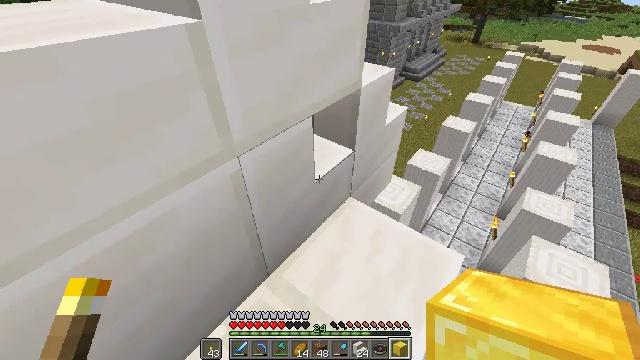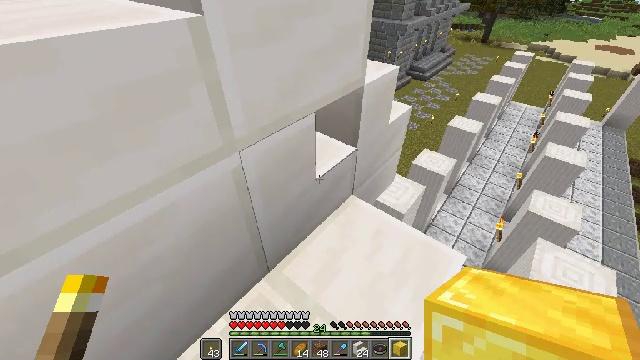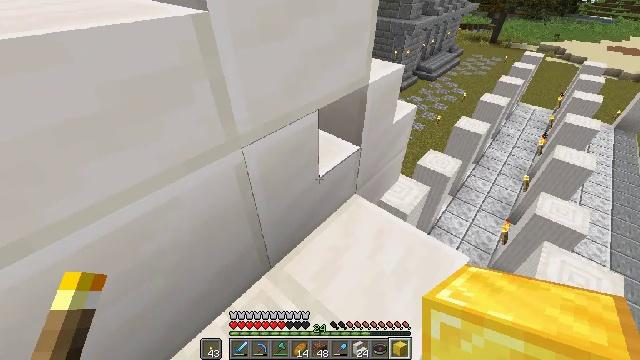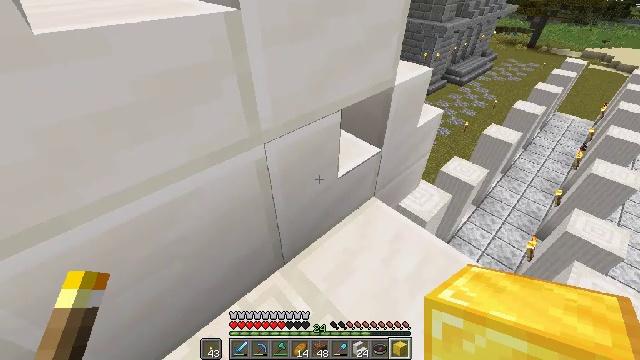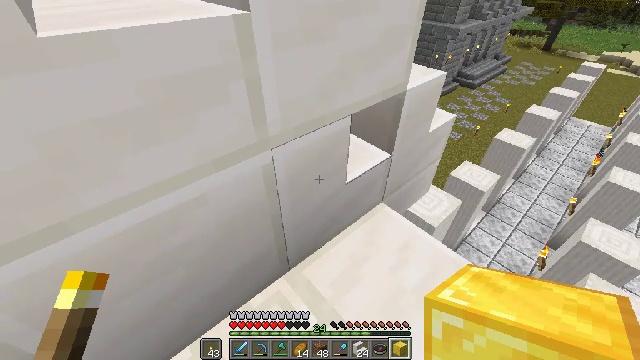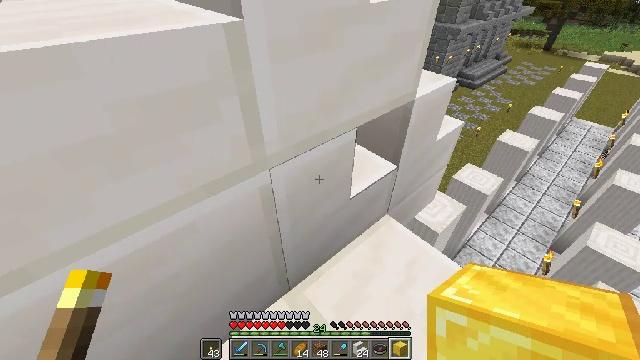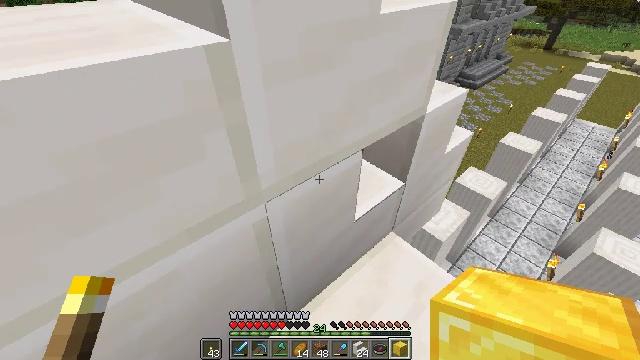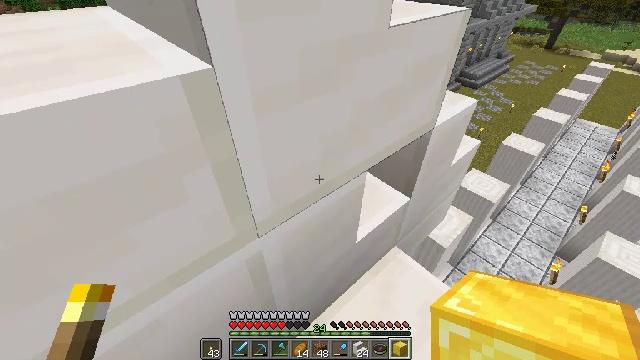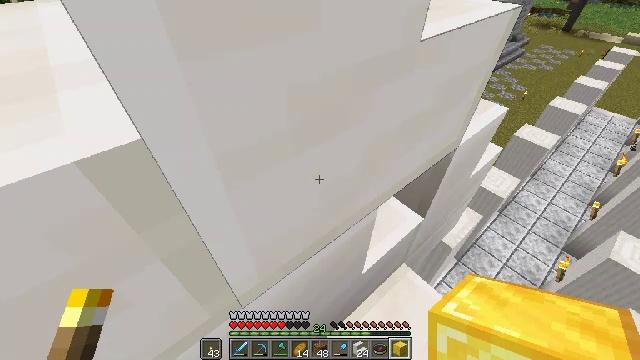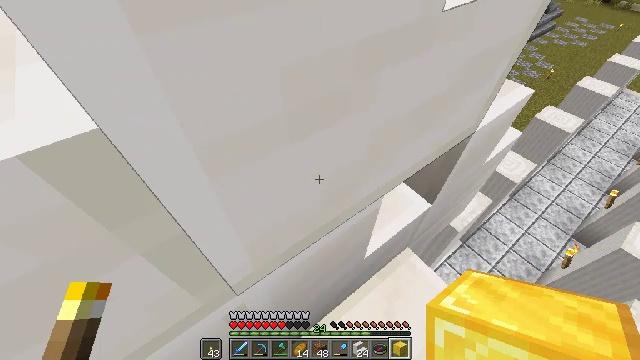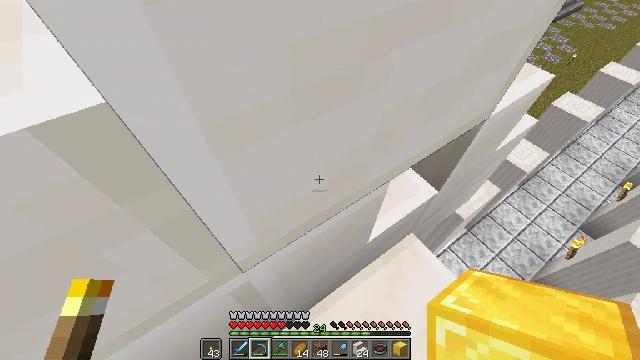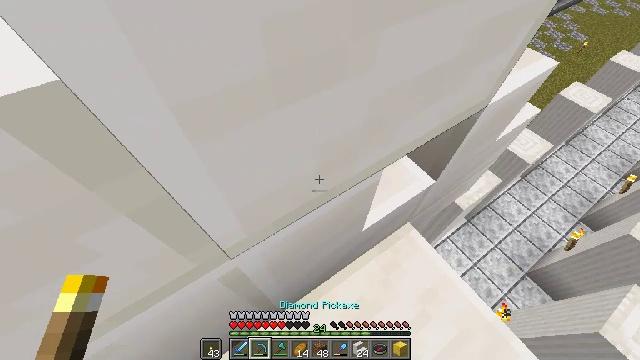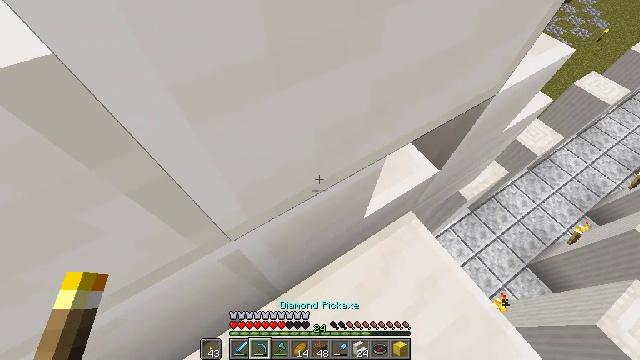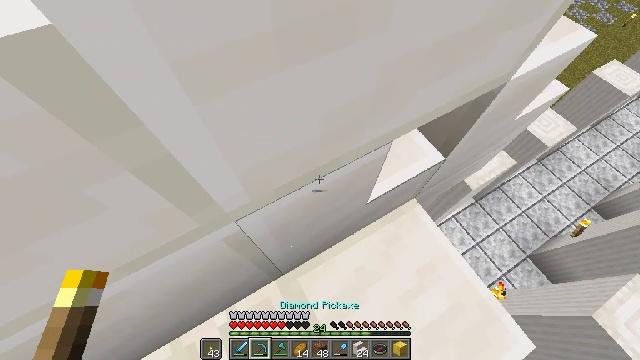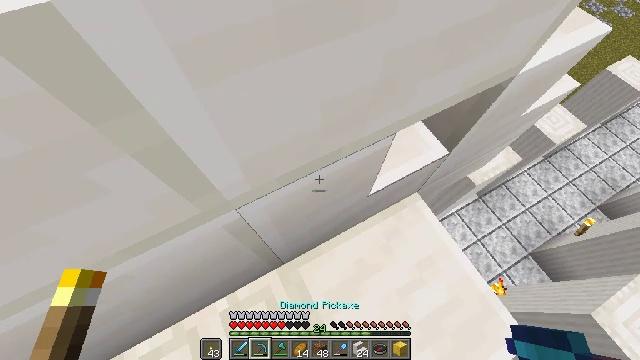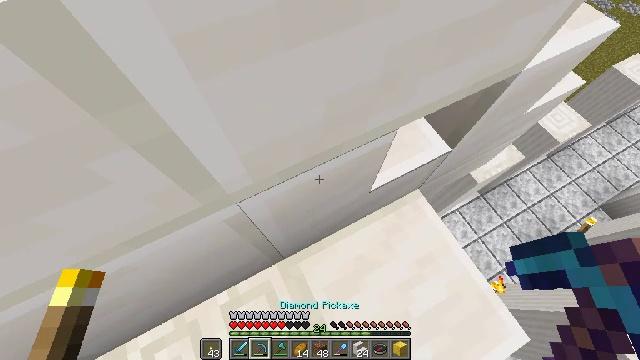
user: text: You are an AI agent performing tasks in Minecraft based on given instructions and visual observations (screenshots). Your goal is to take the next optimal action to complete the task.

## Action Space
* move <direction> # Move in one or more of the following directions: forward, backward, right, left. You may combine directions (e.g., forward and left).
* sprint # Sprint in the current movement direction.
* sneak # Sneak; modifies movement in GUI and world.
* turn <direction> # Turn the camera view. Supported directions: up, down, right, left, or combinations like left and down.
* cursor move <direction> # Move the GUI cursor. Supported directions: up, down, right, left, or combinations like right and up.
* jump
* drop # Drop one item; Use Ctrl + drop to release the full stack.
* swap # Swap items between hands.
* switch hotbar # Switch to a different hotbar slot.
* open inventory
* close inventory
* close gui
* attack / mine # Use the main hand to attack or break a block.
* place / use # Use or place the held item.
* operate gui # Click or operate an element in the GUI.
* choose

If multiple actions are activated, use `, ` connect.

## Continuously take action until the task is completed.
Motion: motion action
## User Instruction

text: Mine quartz stairs to recycle them.
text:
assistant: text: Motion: turn left
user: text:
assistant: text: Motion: turn left
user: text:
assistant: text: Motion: turn left
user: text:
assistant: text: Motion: move forward, turn left
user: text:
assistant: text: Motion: move forward
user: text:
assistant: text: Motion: move forward
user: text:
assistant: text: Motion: move forward
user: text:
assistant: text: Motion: turn left and down
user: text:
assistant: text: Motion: turn left and down
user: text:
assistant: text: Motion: turn left and down, switch to hotbar 2
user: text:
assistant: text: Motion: turn down, switch to hotbar 2
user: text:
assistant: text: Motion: turn left and down, switch to hotbar 2
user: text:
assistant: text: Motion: turn left and down
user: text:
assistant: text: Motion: turn left and down
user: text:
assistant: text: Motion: no_op
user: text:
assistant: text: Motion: no_op
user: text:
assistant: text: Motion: no_op
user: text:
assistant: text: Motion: no_op
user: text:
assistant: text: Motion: attack / mine
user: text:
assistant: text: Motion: attack / mine
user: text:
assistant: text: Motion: attack / mine
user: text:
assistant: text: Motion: attack / mine
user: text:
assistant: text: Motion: attack / mine
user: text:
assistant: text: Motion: attack / mine
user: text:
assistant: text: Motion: no_op
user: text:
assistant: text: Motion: no_op
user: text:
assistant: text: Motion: no_op
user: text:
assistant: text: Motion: no_op
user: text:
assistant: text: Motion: no_op
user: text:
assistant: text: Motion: no_op